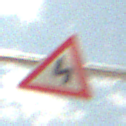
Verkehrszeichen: DoppelkurveZunaechstLinks
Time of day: Midday
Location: Outdoor (Beach)
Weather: PartlyCloudy
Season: NotSpecified
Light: Natural